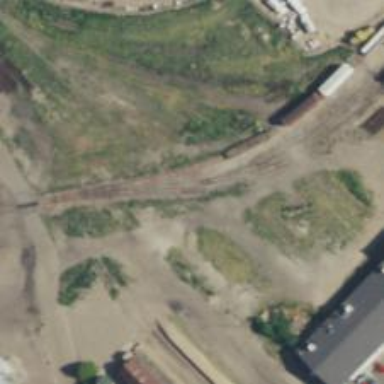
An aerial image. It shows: Preserved railway.